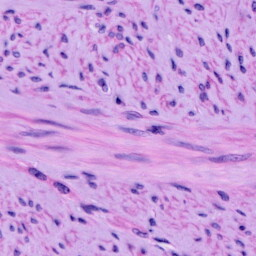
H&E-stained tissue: Cervix